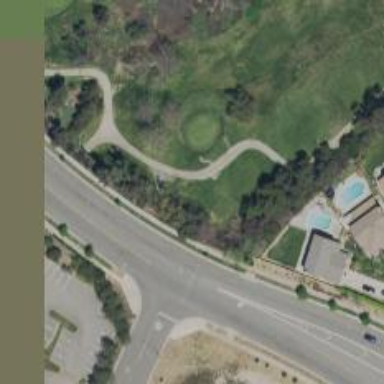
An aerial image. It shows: Service road used as golf cart path.